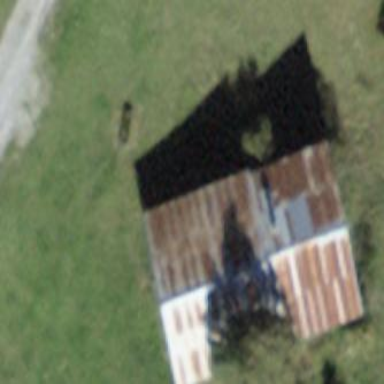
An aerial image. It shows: Barn.